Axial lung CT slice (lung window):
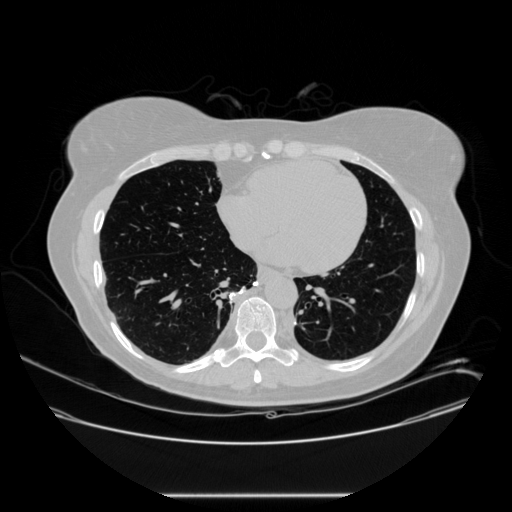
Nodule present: no